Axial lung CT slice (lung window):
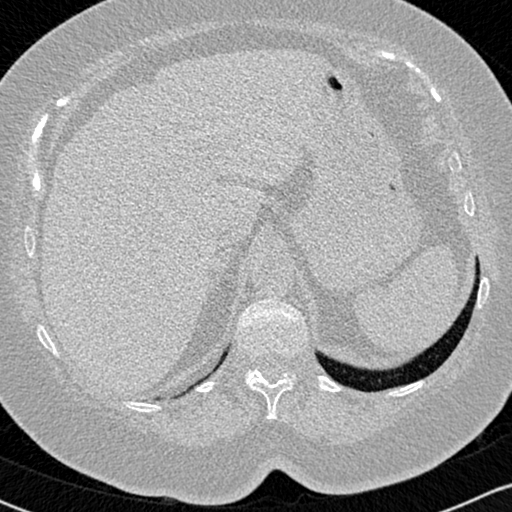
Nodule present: no